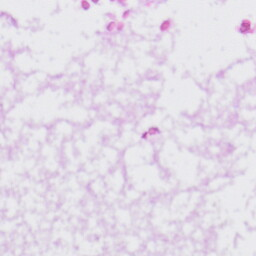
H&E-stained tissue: Liver